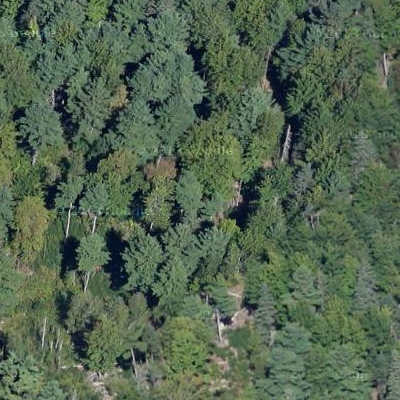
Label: eForest